Interaction volume radius: 5 \u00c5
Interaction volume height: 20 \u00c5
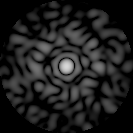
Disorder parameter: 0.8212